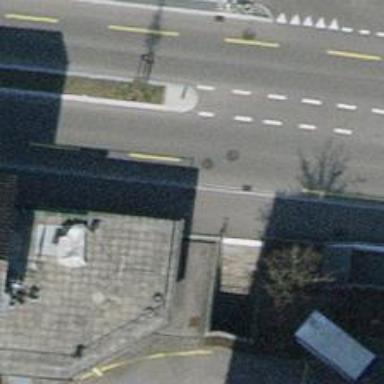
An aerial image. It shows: Set of steps on the road.